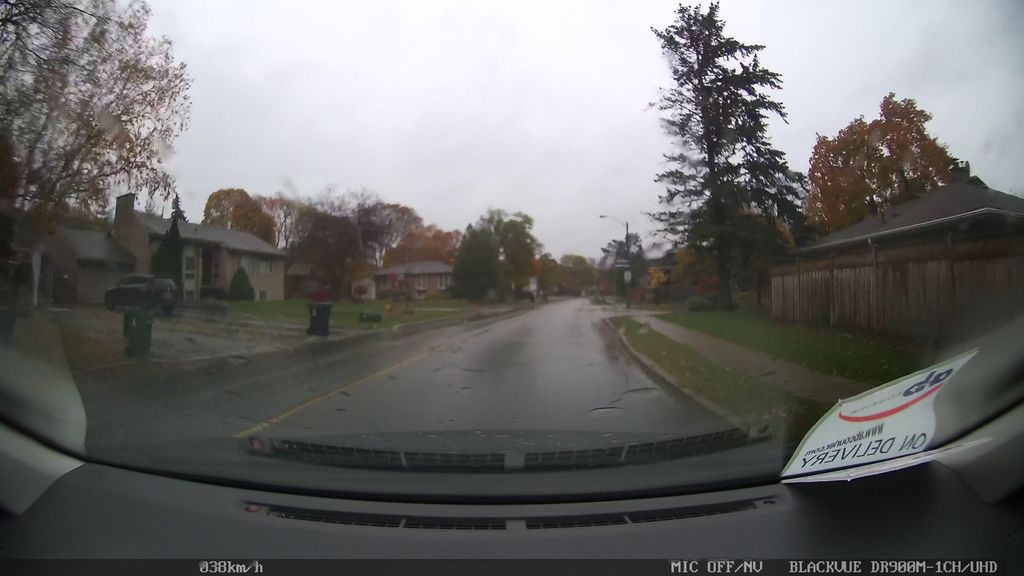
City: toronto